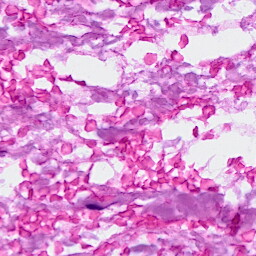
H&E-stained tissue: Breast